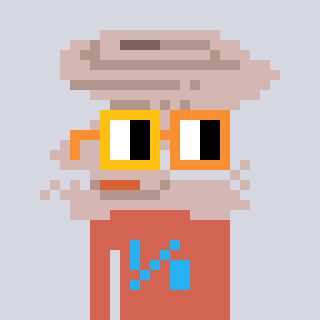
a pixel art character with square yellow and orange glasses, a tornado-shaped head and a peachy-colored body on a cool background